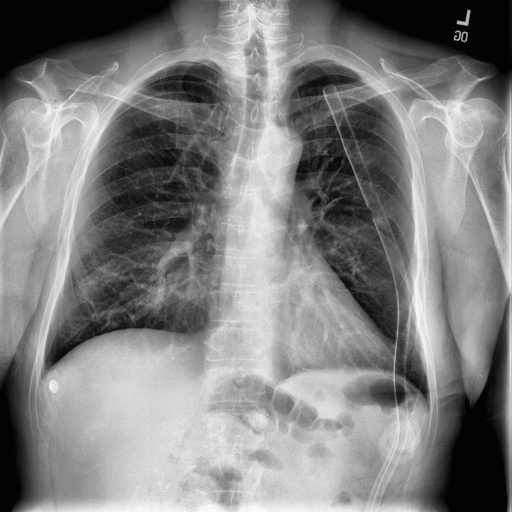
Finding: NORMAL